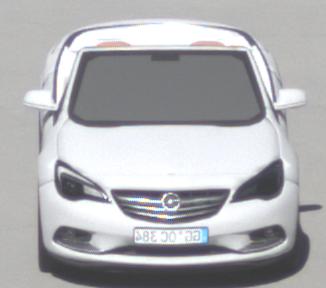
Make: Opel
Model: Cascada 1.4 Turbo
Detailed model: Cascada
Model produced from: 2013/03
Model produced until: 2015/01
Doors: 2
Color: white
Road condition: dry road
Daytime: morning or afternoon
Contrast: high contrast